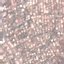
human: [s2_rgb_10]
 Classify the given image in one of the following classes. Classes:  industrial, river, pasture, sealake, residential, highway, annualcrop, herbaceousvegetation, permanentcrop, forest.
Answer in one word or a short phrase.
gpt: Residential